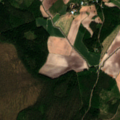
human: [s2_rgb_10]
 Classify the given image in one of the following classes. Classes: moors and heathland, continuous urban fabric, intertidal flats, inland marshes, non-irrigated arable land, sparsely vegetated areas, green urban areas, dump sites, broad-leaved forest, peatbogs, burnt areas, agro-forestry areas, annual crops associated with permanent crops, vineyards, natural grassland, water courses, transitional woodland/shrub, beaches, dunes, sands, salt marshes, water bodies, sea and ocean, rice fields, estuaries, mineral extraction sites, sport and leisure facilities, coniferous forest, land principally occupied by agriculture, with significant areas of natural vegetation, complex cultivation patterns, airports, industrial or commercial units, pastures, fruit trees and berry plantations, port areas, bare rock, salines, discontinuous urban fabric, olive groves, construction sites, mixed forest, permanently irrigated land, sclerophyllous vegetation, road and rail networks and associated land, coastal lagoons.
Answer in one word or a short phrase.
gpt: non-irrigated arable land, land principally occupied by agriculture, with significant areas of natural vegetation, coniferous forest, transitional woodland/shrub